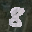
Label: 8